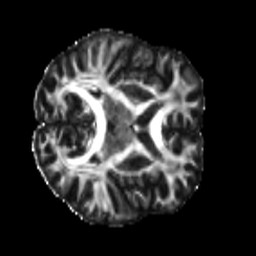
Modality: FA
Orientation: axial
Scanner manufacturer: siemens
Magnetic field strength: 3 T
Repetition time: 4 s
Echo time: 0.0594 s